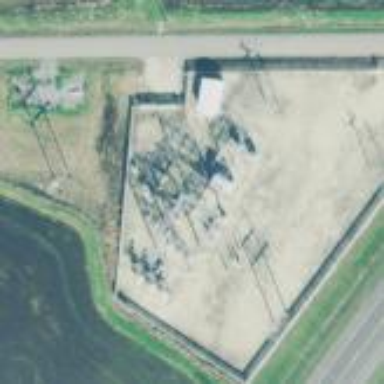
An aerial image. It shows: Distribution level power substation enclosed by fence.